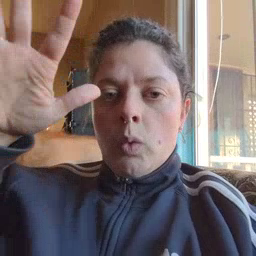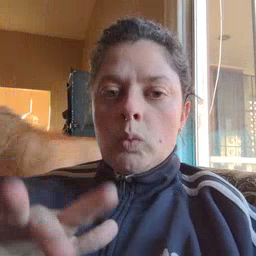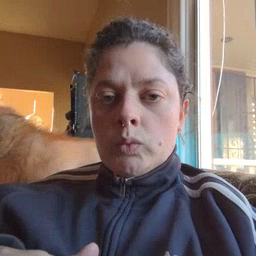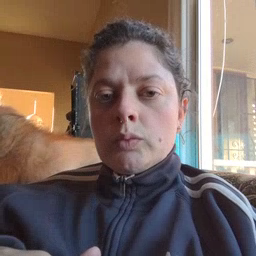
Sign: snow